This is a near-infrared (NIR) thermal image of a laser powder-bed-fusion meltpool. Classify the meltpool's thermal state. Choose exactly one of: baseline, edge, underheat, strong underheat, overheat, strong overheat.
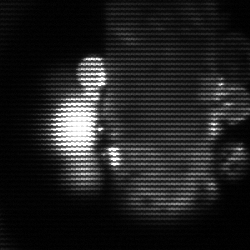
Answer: strong underheat